Question: I have a 'Asp:Login' control in my project, works well in terms of the setting the passing values and managing the event handlers.
However the problem is despite setting the 'errorMessages' it's always showing a '*' instead of the custom message. This the markup of the 'asp:login' control :
'''
<asp:Login ID="lgnApp" runat="server" DestinationPageUrl="~/Default.aspx"
LoginButtonText="Entrar"
RememberMeText="Recuerdame"
TitleText=""
UserNameLabelText="Usuario:"
onauthenticate="lgnApp_Authenticate"
onloggedin="lgnApp_LoggedIn" Width="296px"
DisplayRememberMe="False"
onloginerror="lgnApp_LoginError"
PasswordRequiredErrorMessage="Password it-s required">
<LabelStyle CssClass="formatText" />
<TitleTextStyle CssClass="formatText" />
</asp:Login>
'''
I don't know if I need to manage the display of this message manually?
Here's an image of the display message

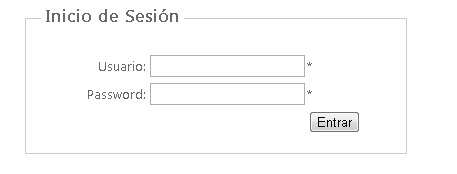
Answer: Your page doesn't have a 'ValidationSummary' control.
<URL>, messages such as 'PasswordRequiredErrorMessage' will only be displayed if there is a 'ValidationSummary' control on the page.
The 'ValidationGroup' property of the 'ValidationSummary' control should be set to the ID of the Login control.